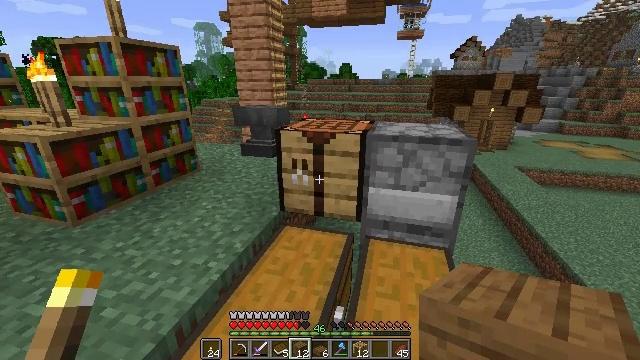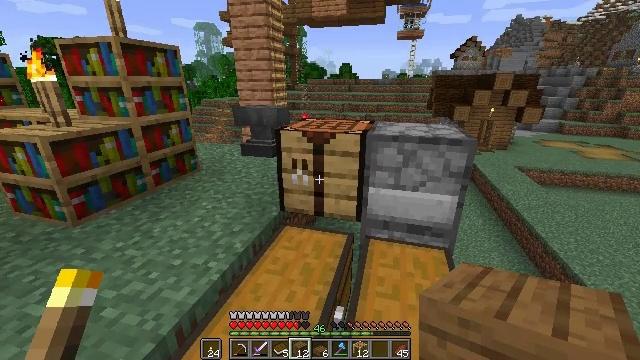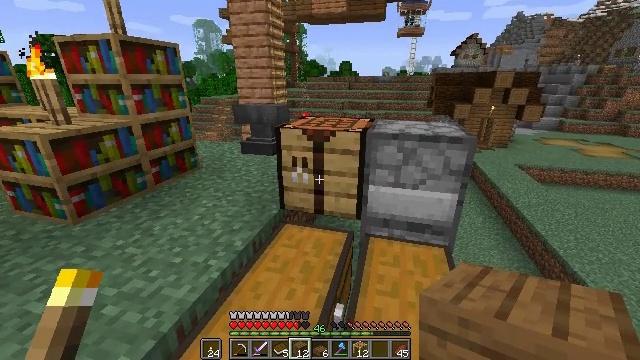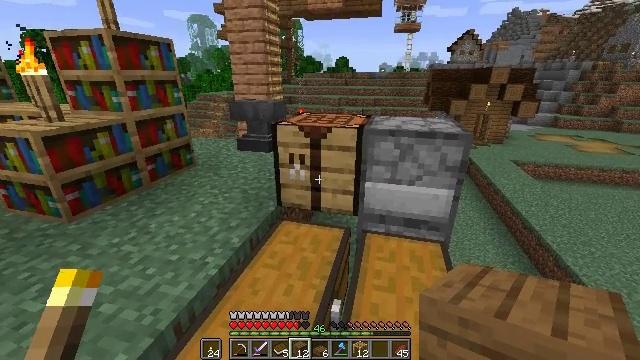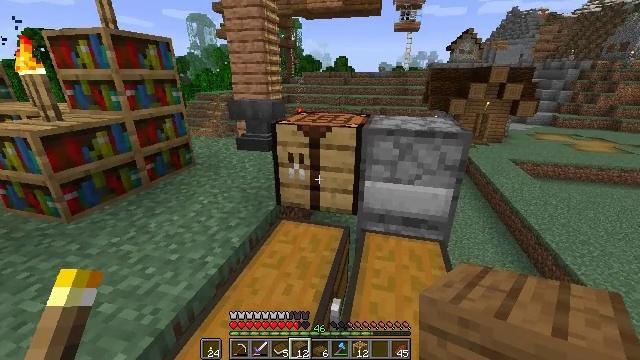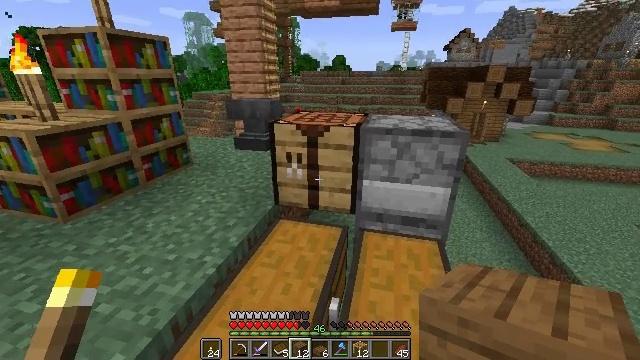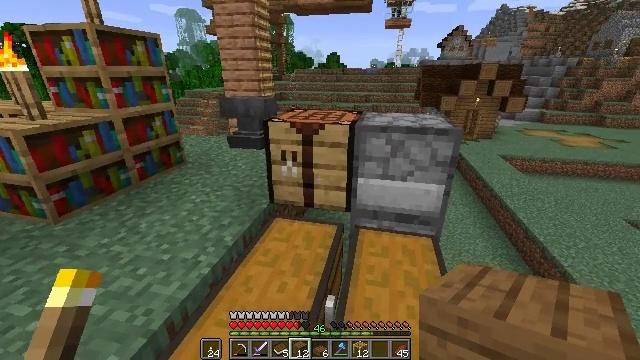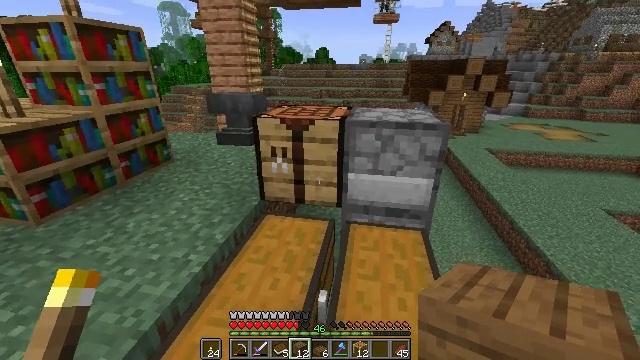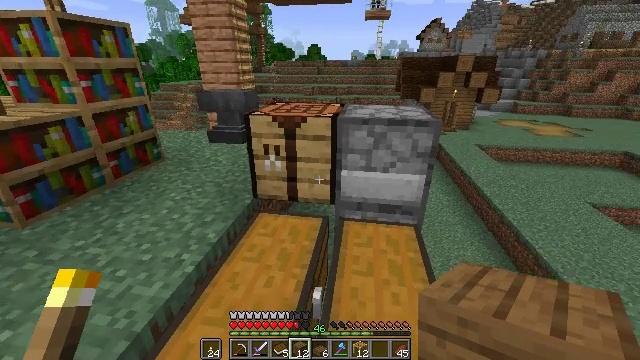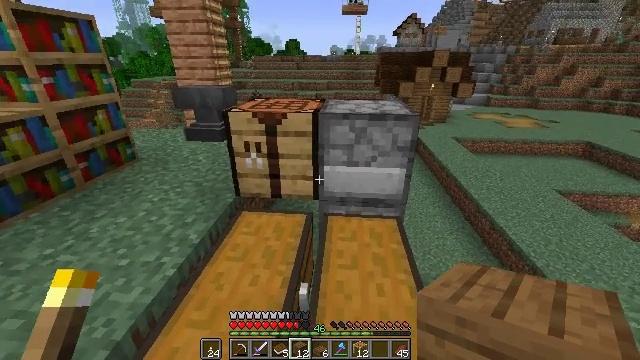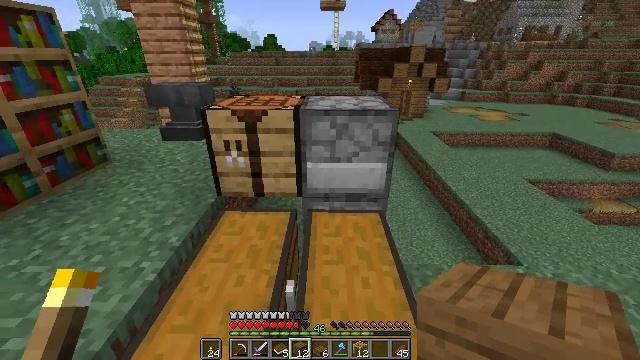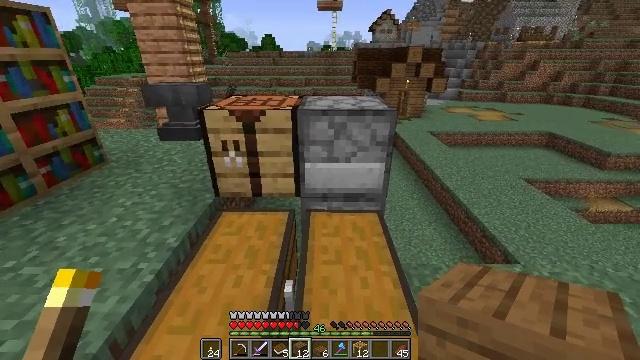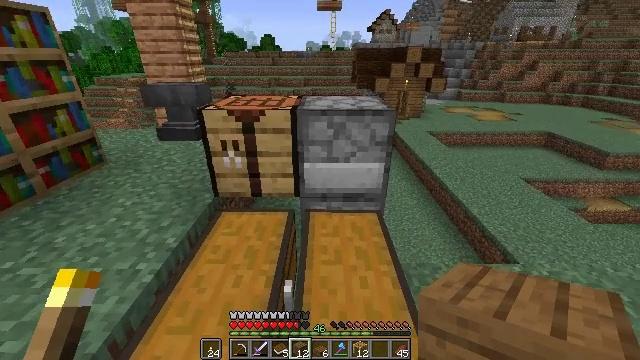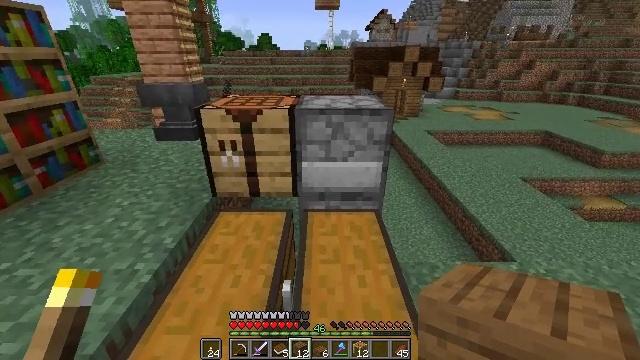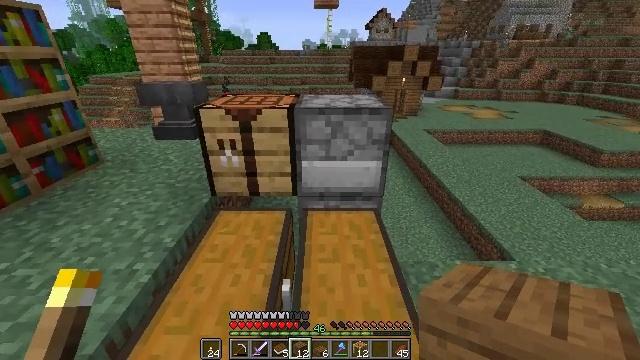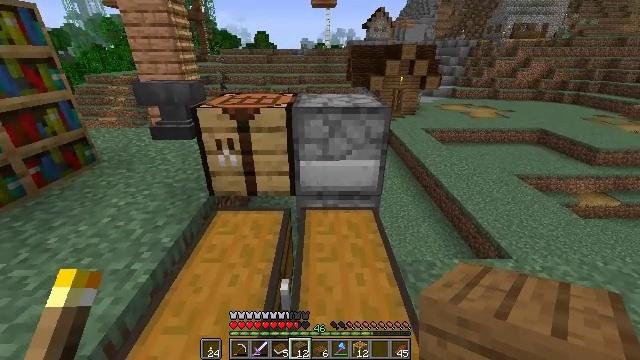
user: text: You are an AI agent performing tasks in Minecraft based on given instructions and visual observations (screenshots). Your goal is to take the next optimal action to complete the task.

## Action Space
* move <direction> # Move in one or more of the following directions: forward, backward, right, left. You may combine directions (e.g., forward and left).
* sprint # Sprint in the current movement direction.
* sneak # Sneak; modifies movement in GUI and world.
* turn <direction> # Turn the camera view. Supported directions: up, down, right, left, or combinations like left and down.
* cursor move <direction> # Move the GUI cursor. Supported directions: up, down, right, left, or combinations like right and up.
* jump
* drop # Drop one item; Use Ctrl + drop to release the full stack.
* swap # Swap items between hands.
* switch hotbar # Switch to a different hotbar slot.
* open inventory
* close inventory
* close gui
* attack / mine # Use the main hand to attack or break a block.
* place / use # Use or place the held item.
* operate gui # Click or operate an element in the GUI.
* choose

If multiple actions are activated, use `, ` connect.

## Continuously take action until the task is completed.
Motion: motion action
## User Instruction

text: Use sticks and spruce planks to craft a spruce fence gate.
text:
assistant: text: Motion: no_op
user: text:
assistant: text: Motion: no_op
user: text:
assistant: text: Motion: no_op
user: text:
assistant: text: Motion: no_op
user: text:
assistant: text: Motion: no_op
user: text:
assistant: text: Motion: turn right
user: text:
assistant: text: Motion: turn right
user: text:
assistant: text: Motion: turn right
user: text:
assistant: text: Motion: turn right
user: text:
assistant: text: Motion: turn right
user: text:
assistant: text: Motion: no_op
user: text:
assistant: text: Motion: no_op
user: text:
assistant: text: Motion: no_op
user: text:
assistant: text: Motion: no_op
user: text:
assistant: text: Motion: no_op
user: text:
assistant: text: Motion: no_op
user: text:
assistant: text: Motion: no_op
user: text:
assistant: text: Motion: no_op
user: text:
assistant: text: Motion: no_op
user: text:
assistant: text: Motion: no_op
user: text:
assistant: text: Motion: turn right
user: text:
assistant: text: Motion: turn right
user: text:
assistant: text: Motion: turn right
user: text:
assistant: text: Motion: no_op
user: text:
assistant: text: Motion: no_op
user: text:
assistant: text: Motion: no_op
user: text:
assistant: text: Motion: no_op
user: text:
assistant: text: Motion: no_op
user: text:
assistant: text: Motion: no_op
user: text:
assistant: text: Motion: no_op